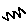
Label: zigzag